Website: lowes
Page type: billing-address
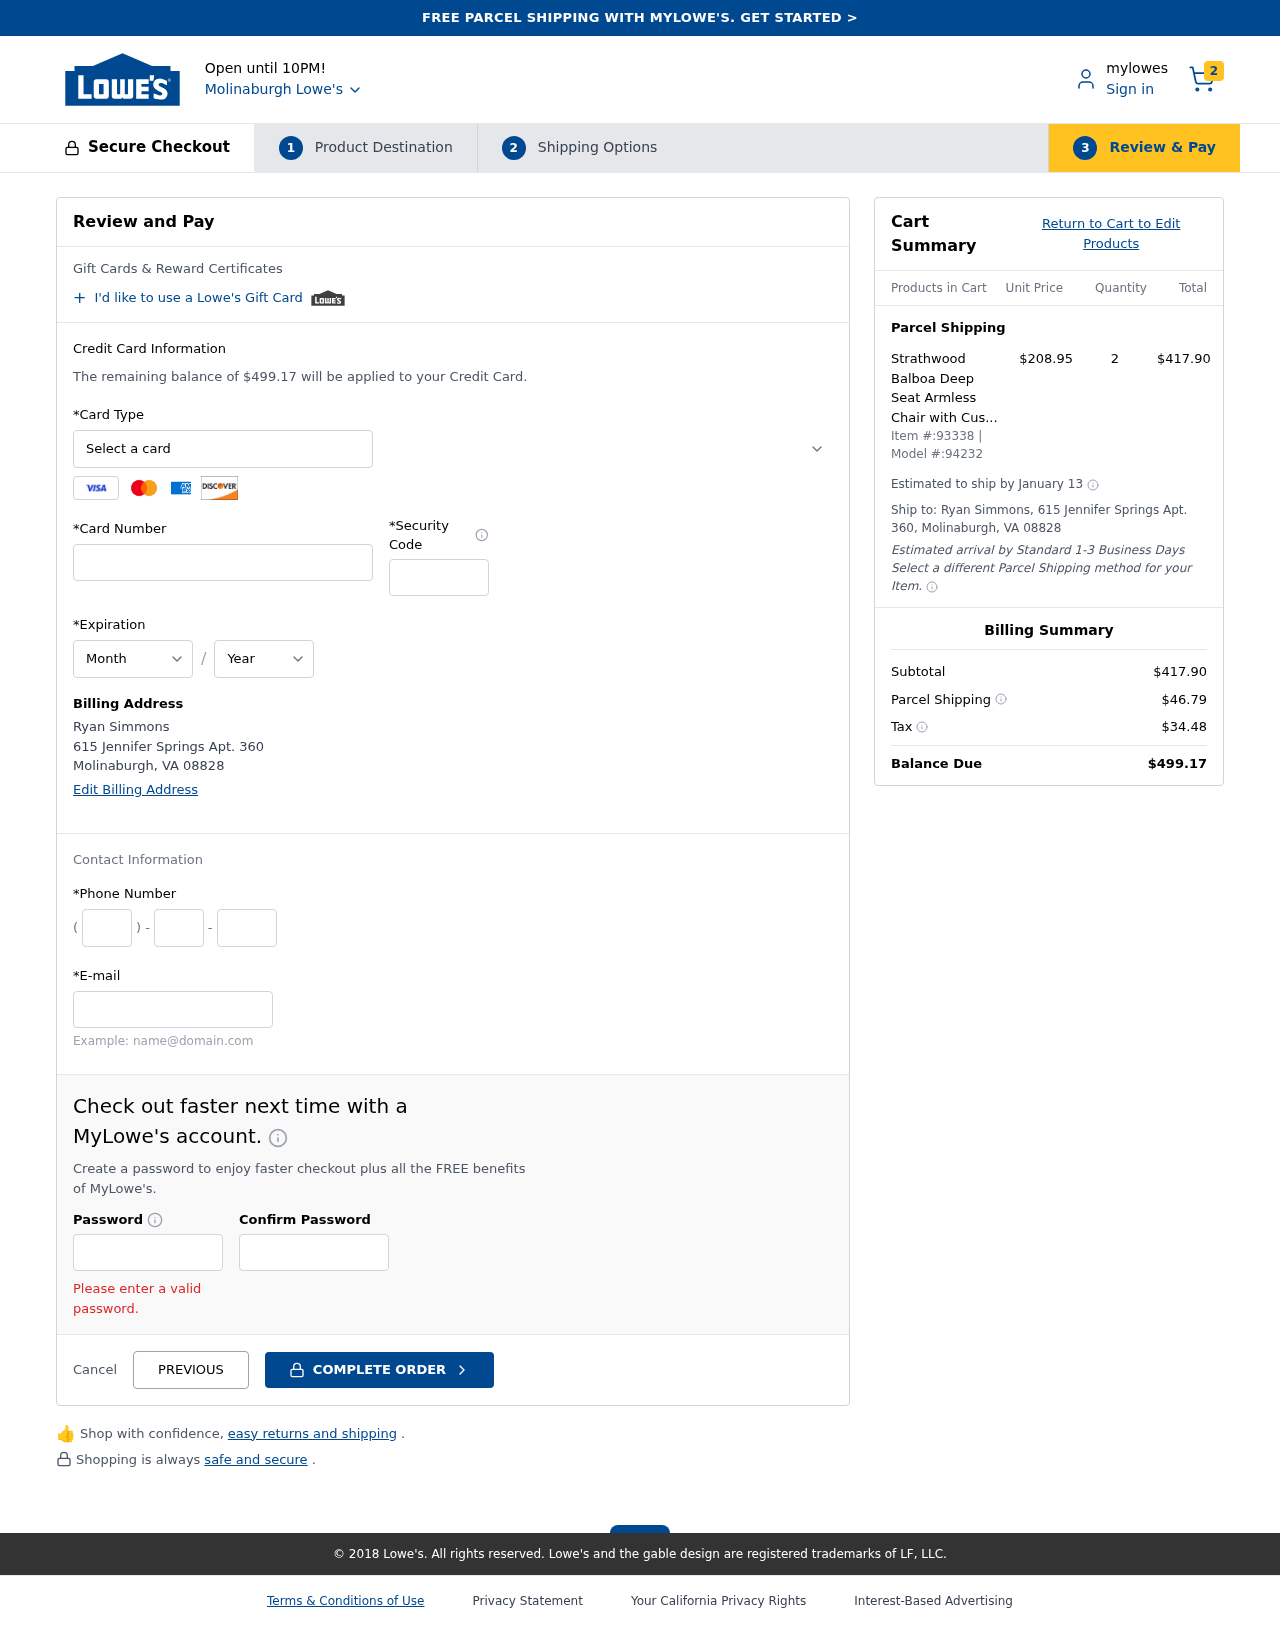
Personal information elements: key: PII_CARD_CVV
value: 926
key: PII_CARD_EXPIRY_MONTH
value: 08
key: PII_CARD_EXPIRY_YEAR
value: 26
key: PII_CARD_NUMBER
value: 4546 1083 1269 4478
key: PII_CARD_TYPE
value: Visa
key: PII_CITY
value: Molinaburgh
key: PII_CITY_STATE_ZIP
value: Molinaburgh, VA 08828
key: PII_EMAIL
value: ryan.simmons@yahoo.com
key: PII_FULLNAME
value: Ryan Simmons
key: PII_PHONE_AREA
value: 504
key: PII_PHONE_PREFIX
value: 536
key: PII_PHONE_SUFFIX
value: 9685
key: PII_STREET
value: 615 Jennifer Springs Apt. 360
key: PII_FULLNAME2
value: Ryan Simmons
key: PII_STREET2
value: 615 Jennifer Springs Apt. 360
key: PII_CITY_STATE_ZIP2
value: Molinaburgh, VA 08828
Product elements: key: PRODUCT1_NAME
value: Strathwood Balboa Deep Seat Armless Chair with Cushion
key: PRODUCT1_PRICE
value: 208.95
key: PRODUCT1_QUANTITY
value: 2
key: PRODUCT_ITEM_NUMBER
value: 93338
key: PRODUCT_MODEL_NUMBER
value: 94232
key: PRODUCT1_LINE_TOTAL
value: $417.90
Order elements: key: ORDER_NUM_ITEMS
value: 2
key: ORDER_TOTAL
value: $499.17
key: ORDER_SHIPPING_DATE
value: January 13
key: ORDER_SUBTOTAL
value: $417.90
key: ORDER_SHIPPING_COST
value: $46.79
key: ORDER_TAX
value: $34.48